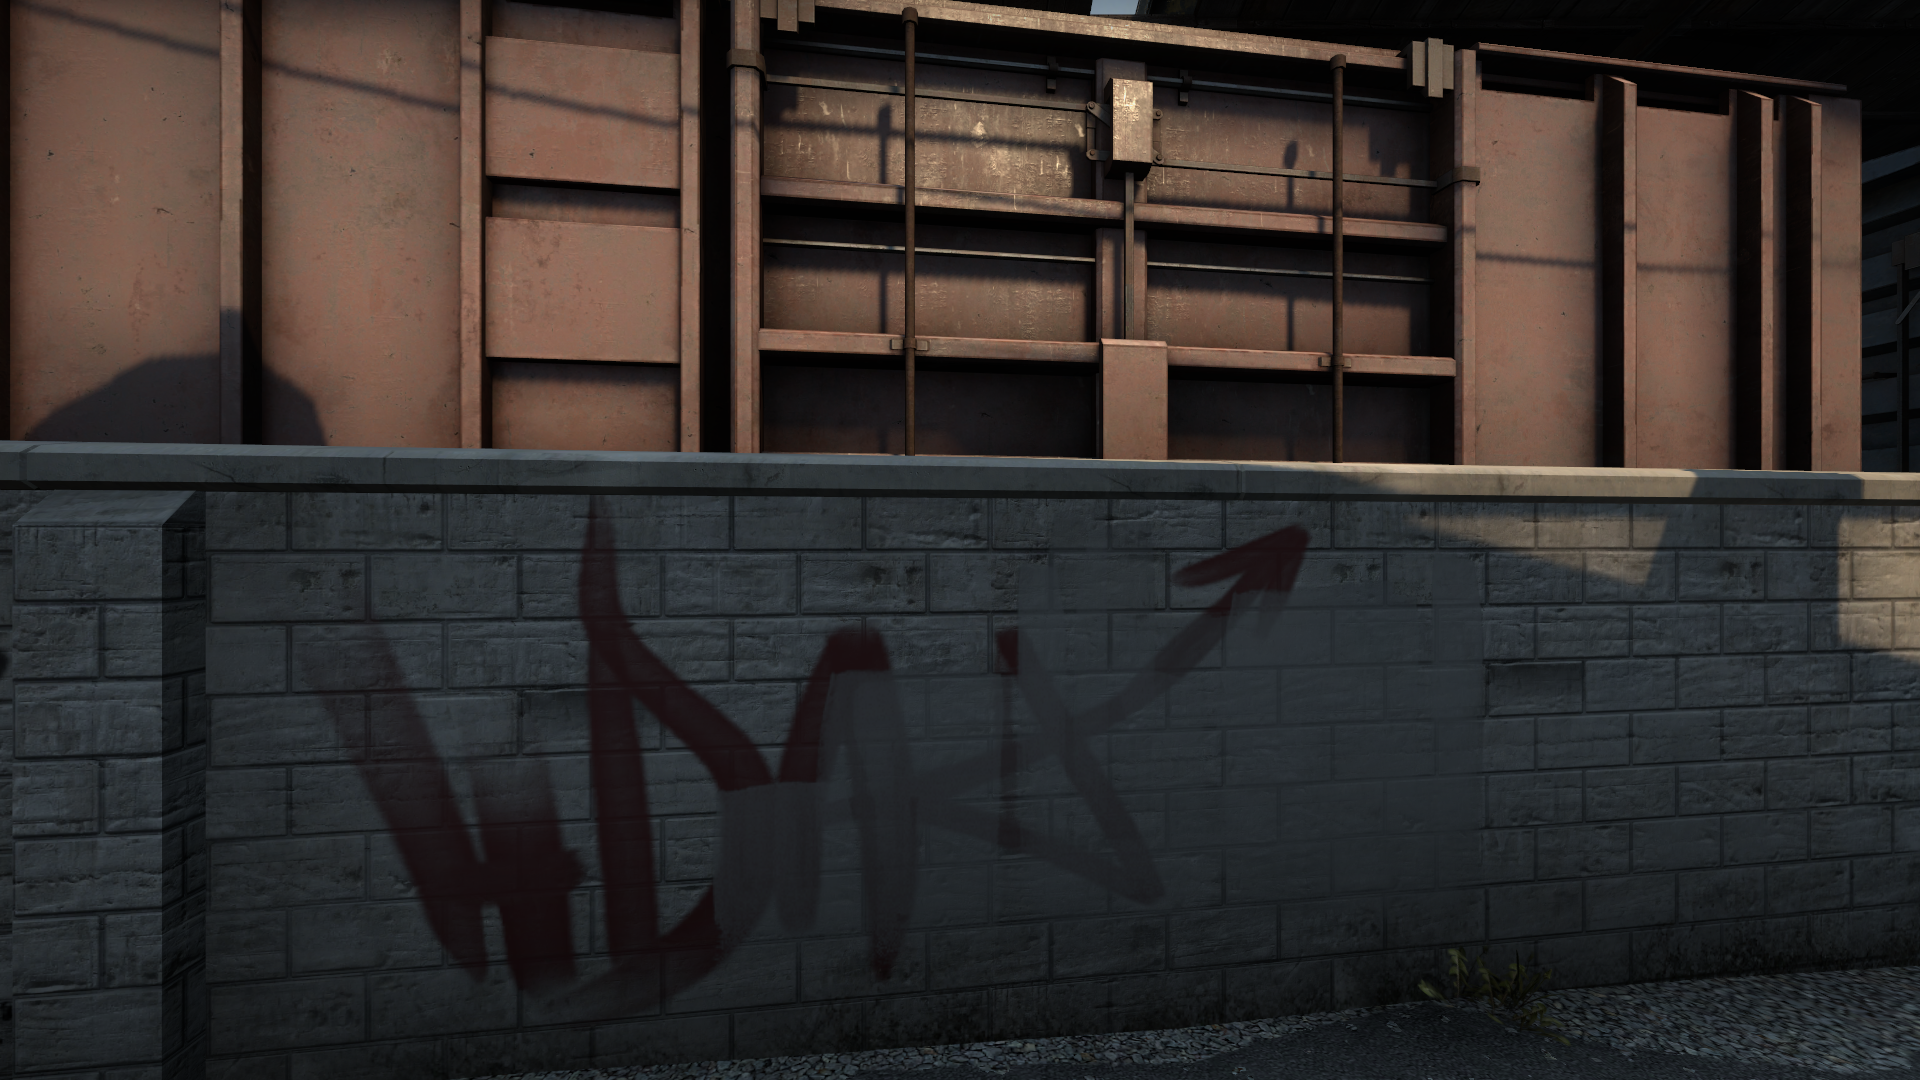
Map: de_train